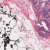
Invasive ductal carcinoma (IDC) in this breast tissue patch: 0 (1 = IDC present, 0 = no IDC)